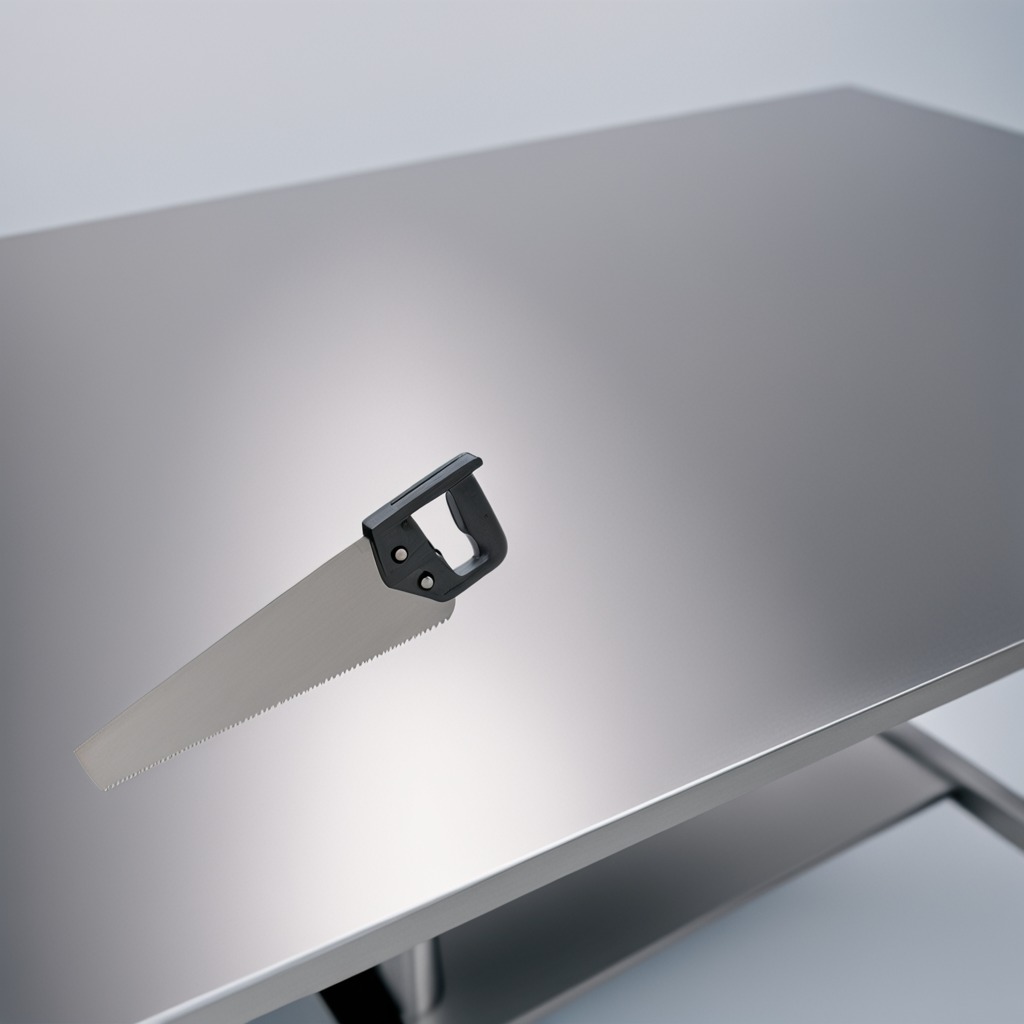
A metal saw is lying on a stainless steel table in a high-end prototyping lab.